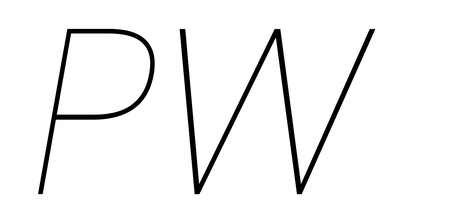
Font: Poppins-ThinItalic